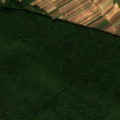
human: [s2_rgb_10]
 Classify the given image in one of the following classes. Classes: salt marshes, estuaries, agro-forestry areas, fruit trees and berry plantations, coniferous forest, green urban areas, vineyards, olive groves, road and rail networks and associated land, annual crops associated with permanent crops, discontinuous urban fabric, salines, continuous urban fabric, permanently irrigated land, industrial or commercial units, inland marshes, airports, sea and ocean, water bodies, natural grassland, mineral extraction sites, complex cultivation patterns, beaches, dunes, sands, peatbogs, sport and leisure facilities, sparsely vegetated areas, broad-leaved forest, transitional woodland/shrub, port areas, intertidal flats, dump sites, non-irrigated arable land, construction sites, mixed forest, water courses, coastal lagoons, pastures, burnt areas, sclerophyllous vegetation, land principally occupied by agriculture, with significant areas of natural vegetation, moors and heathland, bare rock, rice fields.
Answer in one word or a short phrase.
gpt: non-irrigated arable land, land principally occupied by agriculture, with significant areas of natural vegetation, broad-leaved forest